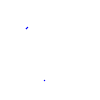
Particle: proton